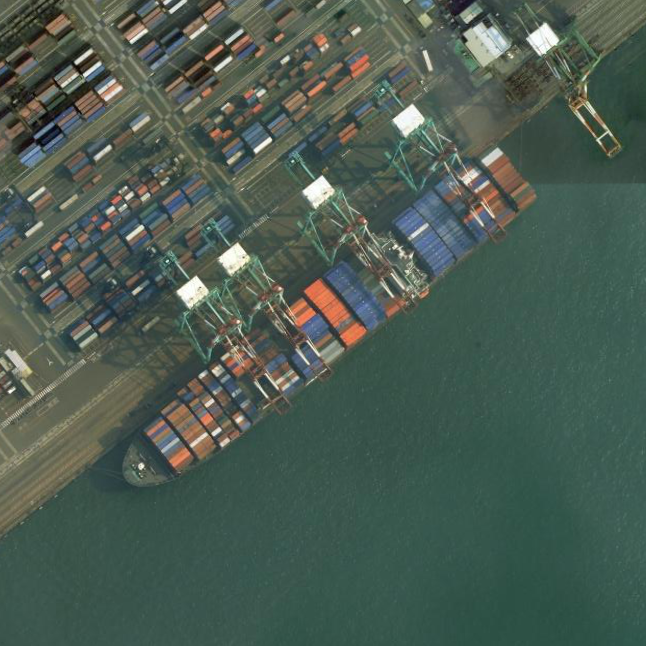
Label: Container_ship